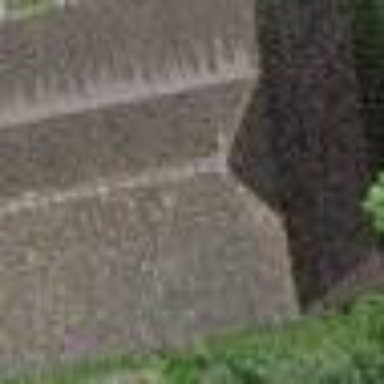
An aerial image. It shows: Rural barn.